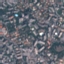
Land use / land cover: Residential